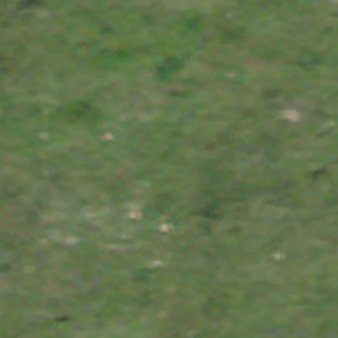
Label: other